Question: I have two 'UIViewControllers', on modally presented over the other. The first controller is orientated in landscape, and the modal view is presented in portrait.
When dismissing the modal view, the view animates to reveal the landscape view below. If the keyboard is visible on the modal view at this time, it will suddenly attach itself to the left or right side of the screen to match the orientation of the soon-to-be active viewController.
Is there a way to let the keyboard disappear in the same orientation as the disappearing viewController? Or should I perhaps dismiss the keyboard dismissing the modal view controller? In that case, what would be the best approach?
I do have an action for when the user clicks 'close'. I can there check if any objects are firstResponder, and start a timer for ~0.4 seconds before dismissing.. But it would obviously create a kind of delay that wouldn't feel all that natural.. I'd prefer a way to let the keyboard stay attached to the same orientation as the dismissing view.
This is happening:

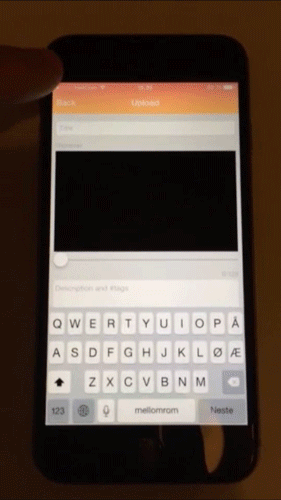
Answer: I think the best practice would be to dismiss the keyboard before dismissing your modal ViewController. The keyboard is presented over your content and should be removed first before removing other items in the view hierarchy.